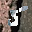
Label: 5